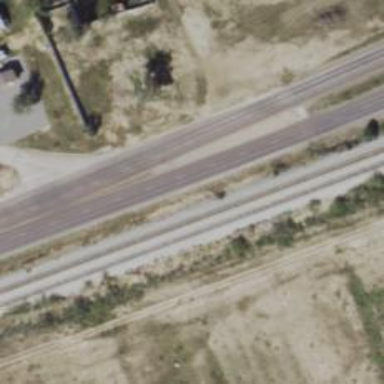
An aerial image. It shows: Abandoned road.